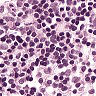
Metastatic tissue present: no